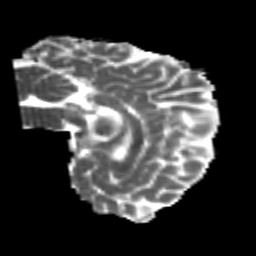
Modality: MD
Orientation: sagittal
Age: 22
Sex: male
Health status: healthy
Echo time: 0.074 s